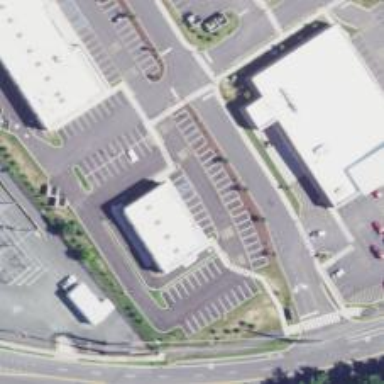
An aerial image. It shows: Parking space.